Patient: sex M, age 37
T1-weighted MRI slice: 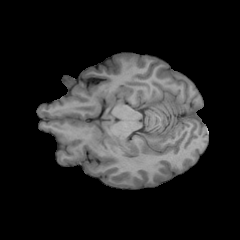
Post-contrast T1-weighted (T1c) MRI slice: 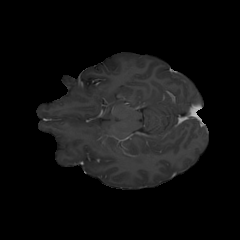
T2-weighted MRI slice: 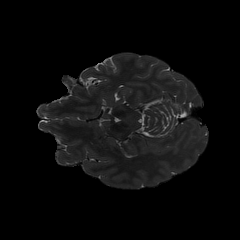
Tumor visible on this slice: no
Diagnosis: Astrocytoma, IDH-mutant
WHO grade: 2